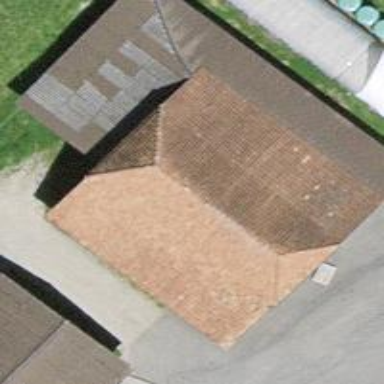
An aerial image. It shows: Rural barn.